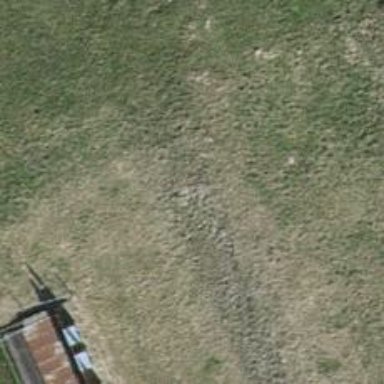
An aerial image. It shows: Retaining wall.